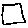
Label: square